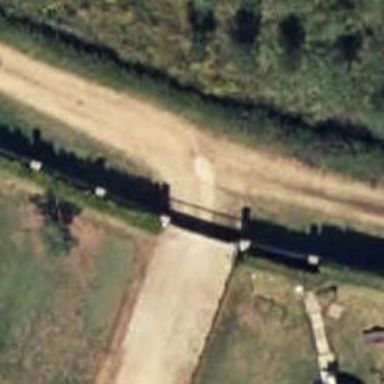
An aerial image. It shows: Driveway leading to service road.